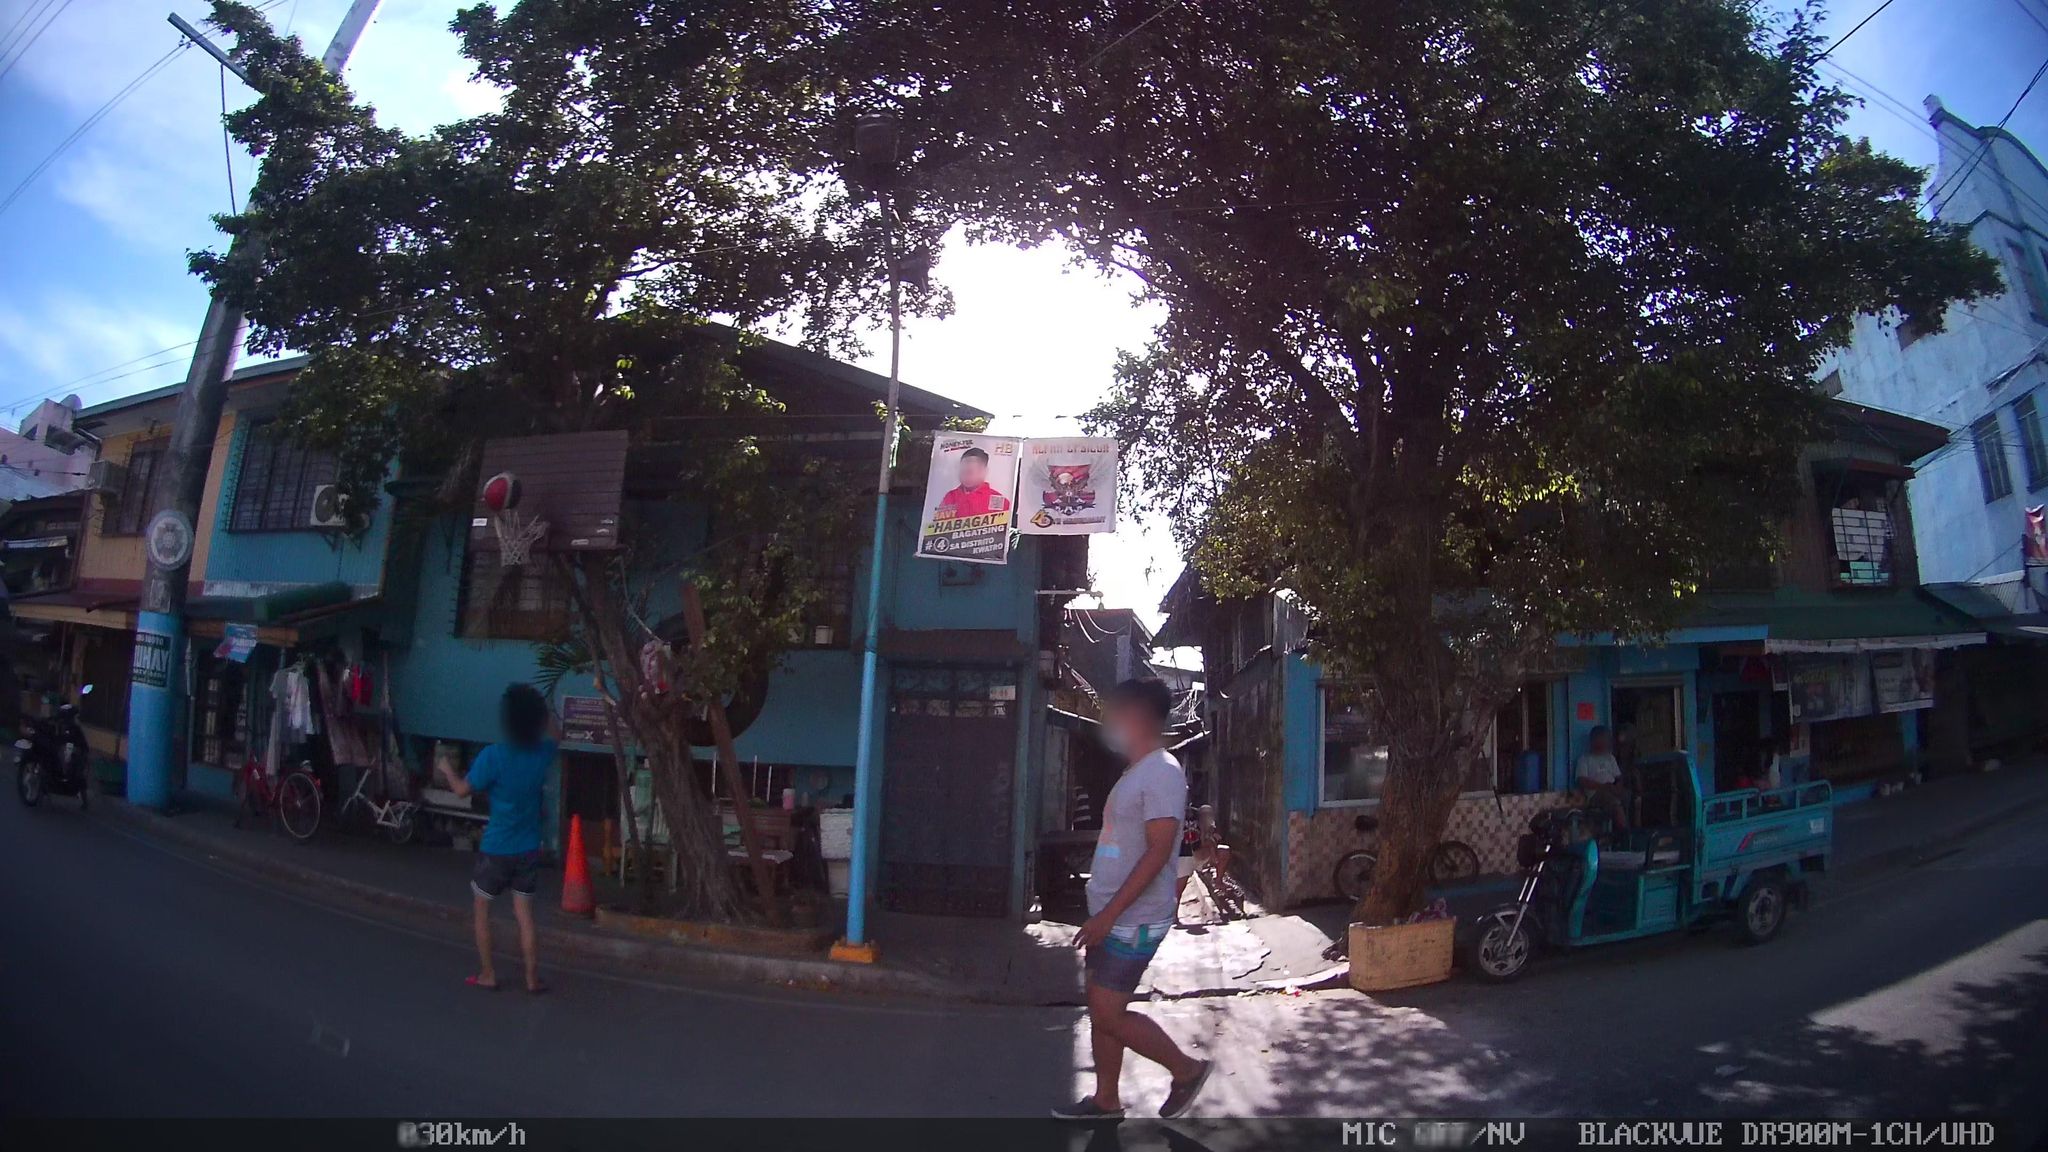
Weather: clear
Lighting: day
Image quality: good
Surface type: driving surface
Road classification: secondary
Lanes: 2
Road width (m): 9
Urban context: urban centre
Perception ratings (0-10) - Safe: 3.04, Lively: 4.22, Beautiful: 5.04, Boring: 0.5, Depressing: 2.03, Wealthy: 2